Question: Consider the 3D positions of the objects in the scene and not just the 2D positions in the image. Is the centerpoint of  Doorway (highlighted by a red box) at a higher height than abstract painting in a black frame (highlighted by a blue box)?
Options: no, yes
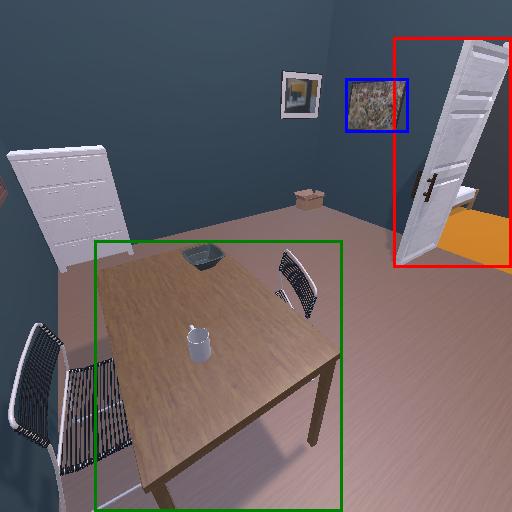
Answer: no